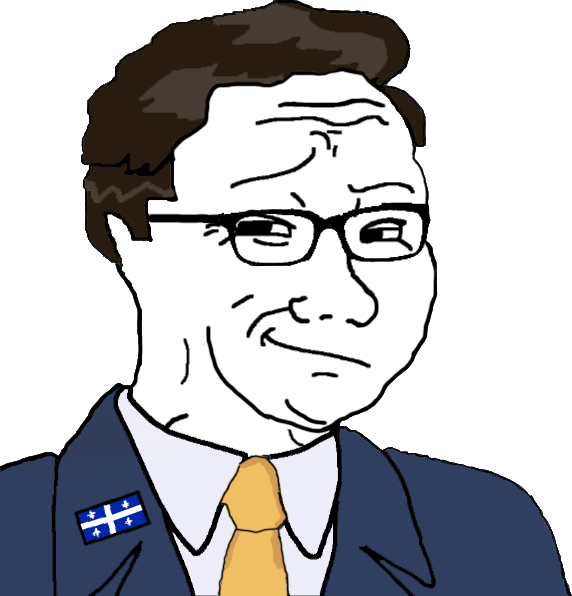
Label: 5_Smugjak